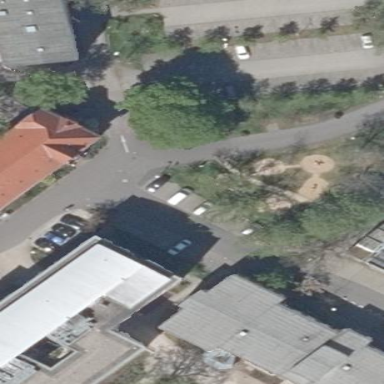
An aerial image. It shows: Playground area for leisure activities on the land.